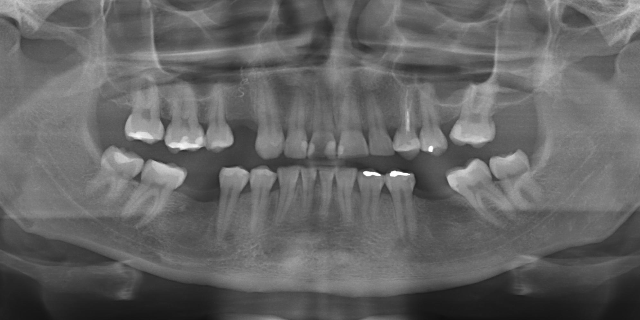
adult